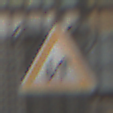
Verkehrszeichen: Gegenverkehr
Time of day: MorningAfternoon
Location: Outdoor (Urban)
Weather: Overcast
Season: NotSpecified
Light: Natural